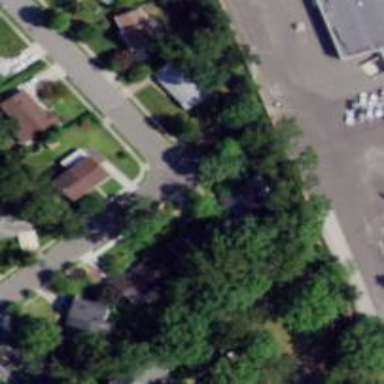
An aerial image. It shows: Residential road with sidewalk on the left.